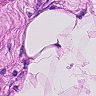
Metastatic tissue present: no